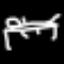
Label: bed